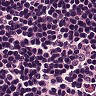
Metastatic tissue present: no